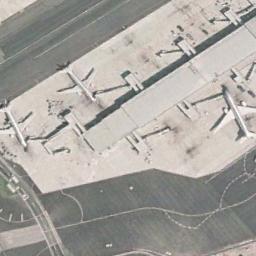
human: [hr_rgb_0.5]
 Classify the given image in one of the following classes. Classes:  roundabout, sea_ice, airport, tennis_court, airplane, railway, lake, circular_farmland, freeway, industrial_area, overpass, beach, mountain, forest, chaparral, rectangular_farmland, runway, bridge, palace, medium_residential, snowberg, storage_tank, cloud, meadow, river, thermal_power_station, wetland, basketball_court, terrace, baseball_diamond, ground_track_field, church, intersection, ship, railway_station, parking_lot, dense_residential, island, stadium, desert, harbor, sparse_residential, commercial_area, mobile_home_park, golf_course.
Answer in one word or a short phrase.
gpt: airplane